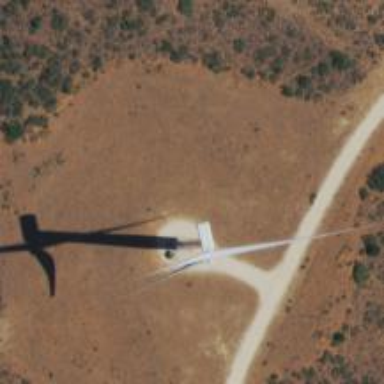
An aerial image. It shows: Wind generator powered by wind. The generator type is horizontal axis and it uses wind turbines.